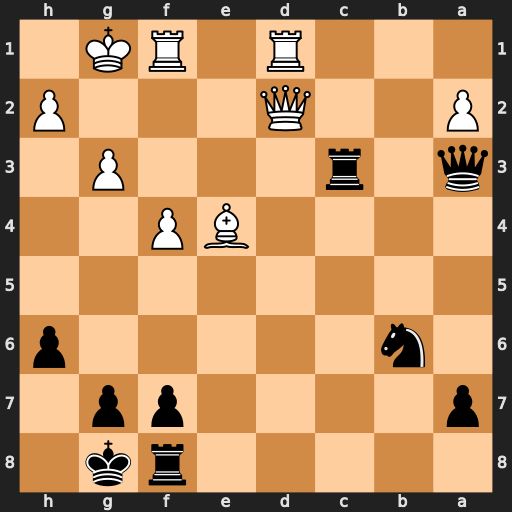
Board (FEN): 5rk1/p4pp1/1n5p/8/4BP2/q1r3P1/P2Q3P/3R1RK1
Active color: b
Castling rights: -
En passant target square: -
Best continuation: Nc4 Qd7 Ne3